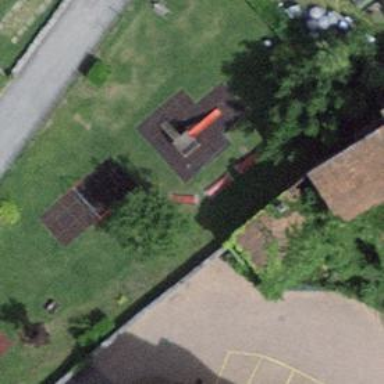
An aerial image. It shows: Playground with slide.